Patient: sex F, age 76
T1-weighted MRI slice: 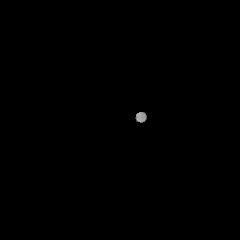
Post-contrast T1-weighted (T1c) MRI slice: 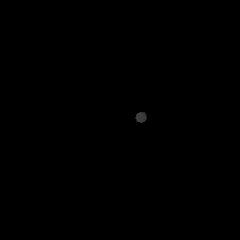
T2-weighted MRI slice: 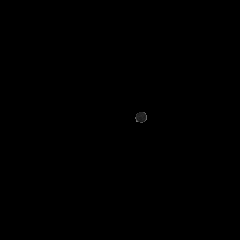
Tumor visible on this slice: no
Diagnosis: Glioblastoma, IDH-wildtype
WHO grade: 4